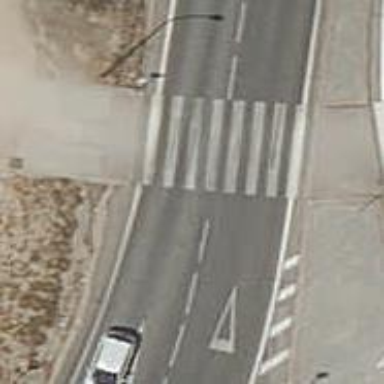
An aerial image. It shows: Uncontrolled zebra crossing on the road.